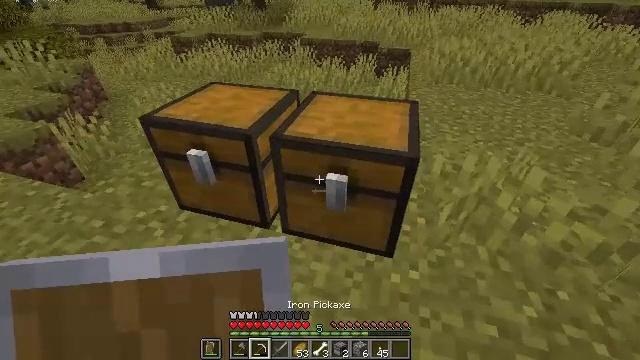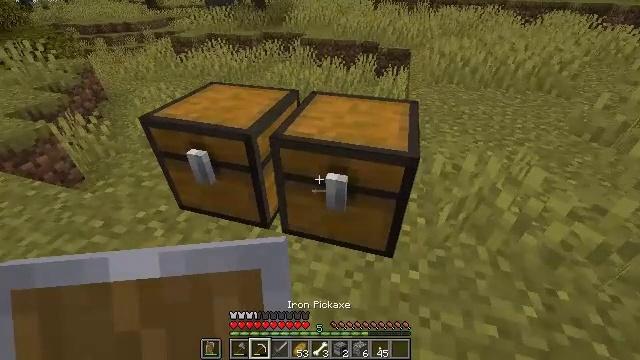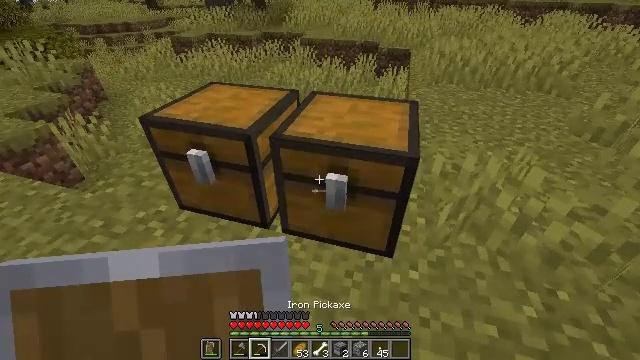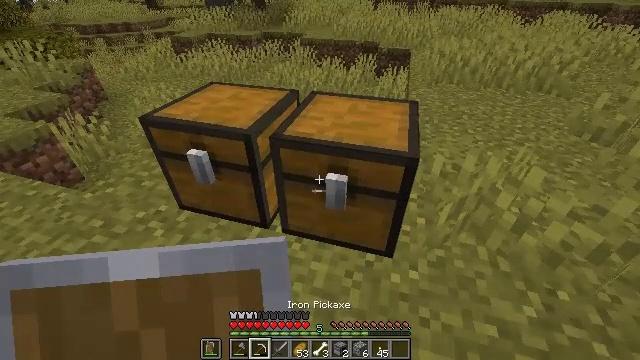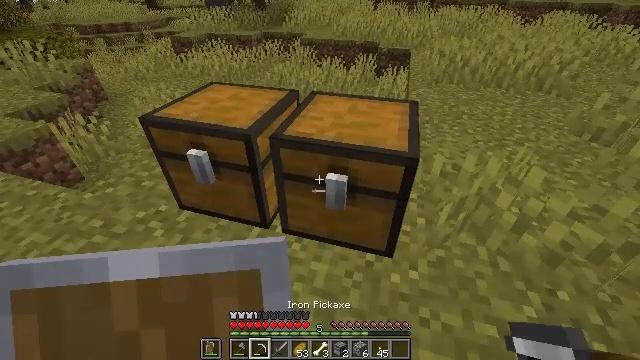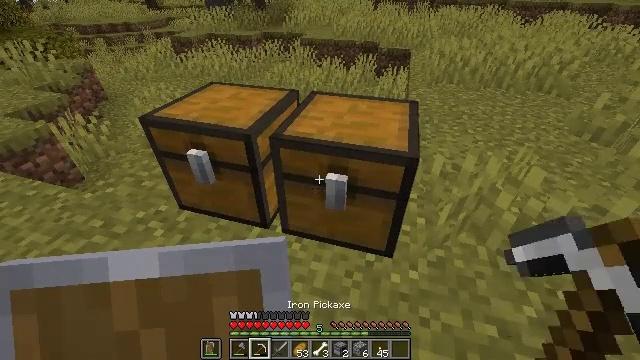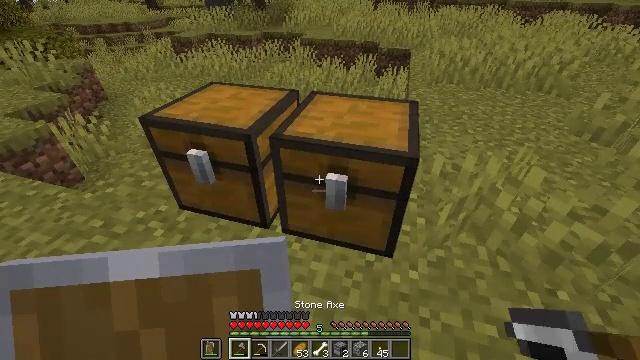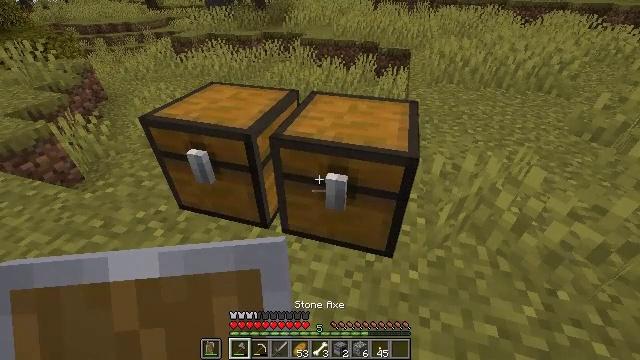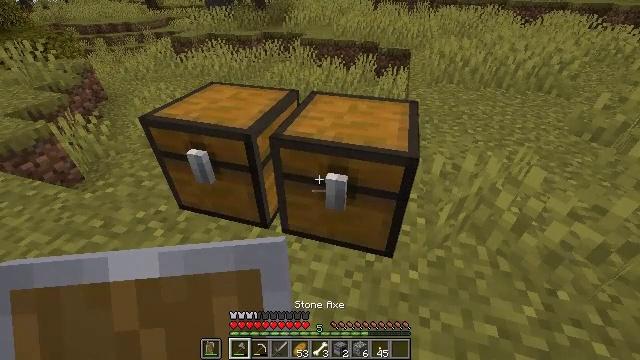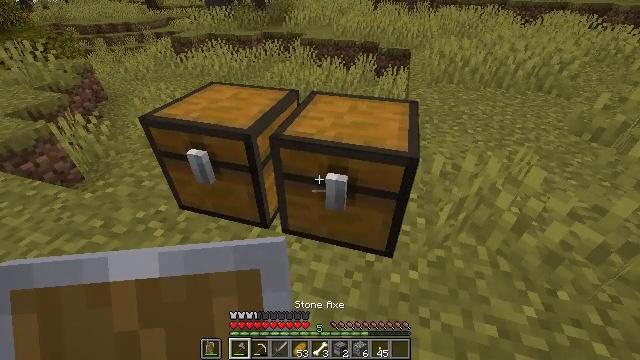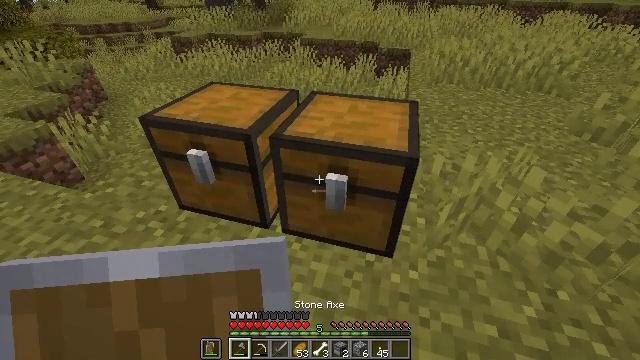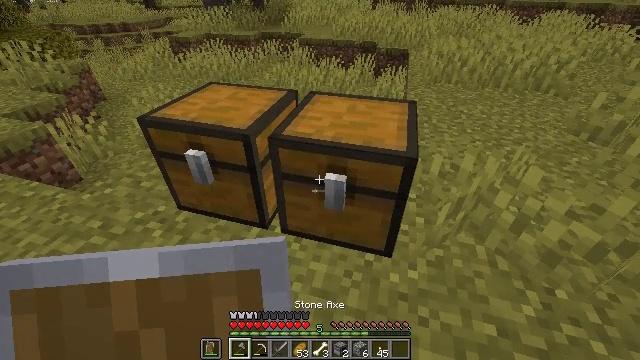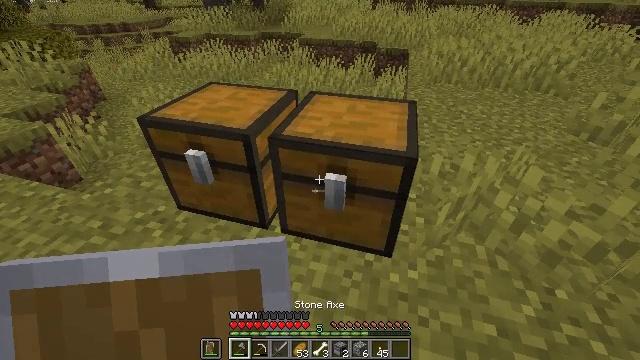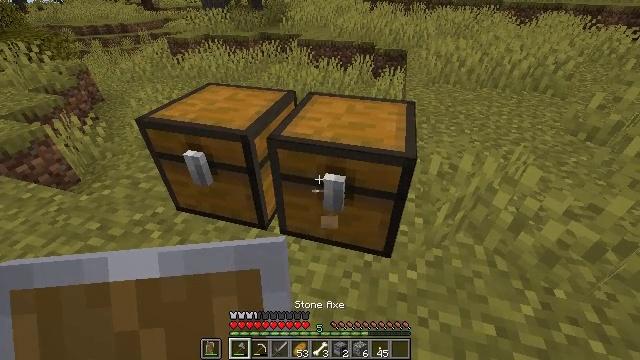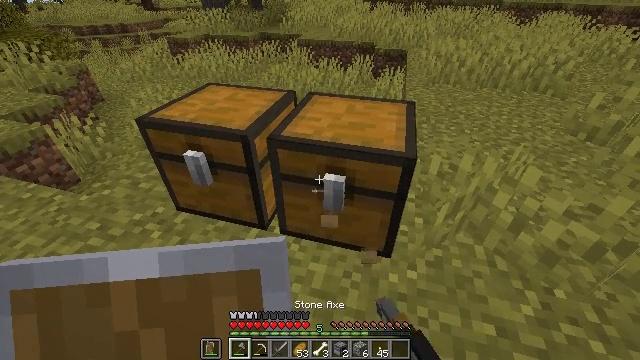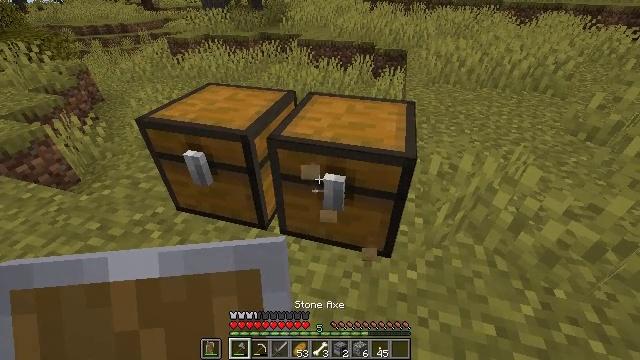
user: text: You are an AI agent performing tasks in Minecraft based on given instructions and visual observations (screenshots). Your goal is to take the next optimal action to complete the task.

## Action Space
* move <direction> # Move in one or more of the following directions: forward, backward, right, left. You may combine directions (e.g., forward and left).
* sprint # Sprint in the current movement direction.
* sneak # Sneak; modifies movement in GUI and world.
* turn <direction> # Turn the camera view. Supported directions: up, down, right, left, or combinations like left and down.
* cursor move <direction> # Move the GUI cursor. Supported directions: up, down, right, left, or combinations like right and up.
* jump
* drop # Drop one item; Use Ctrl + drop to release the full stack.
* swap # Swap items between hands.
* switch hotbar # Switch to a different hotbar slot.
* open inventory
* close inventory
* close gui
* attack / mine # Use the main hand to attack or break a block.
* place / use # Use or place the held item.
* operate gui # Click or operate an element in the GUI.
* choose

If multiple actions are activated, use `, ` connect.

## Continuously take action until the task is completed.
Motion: motion action
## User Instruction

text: Attack the chest to pick it up.
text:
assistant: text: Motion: no_op
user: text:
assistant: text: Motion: no_op
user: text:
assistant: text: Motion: no_op
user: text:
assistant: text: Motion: no_op
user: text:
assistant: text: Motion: no_op
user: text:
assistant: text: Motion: no_op
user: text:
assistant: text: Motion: no_op
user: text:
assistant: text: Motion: no_op
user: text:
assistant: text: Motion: no_op
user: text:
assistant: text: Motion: no_op
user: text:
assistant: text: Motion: no_op
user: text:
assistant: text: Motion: no_op
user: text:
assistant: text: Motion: attack / mine
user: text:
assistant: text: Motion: attack / mine
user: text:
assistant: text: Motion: attack / mine
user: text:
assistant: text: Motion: attack / mine
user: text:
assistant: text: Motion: attack / mine
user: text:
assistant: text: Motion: attack / mine
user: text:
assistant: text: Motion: attack / mine
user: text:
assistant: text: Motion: attack / mine
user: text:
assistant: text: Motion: attack / mine
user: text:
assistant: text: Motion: attack / mine
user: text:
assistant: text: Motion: attack / mine
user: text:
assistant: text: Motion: attack / mine
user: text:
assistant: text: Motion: attack / mine
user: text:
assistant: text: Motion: attack / mine
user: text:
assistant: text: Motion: attack / mine
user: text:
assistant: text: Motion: attack / mine
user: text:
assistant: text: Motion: attack / mine
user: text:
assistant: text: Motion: attack / mine